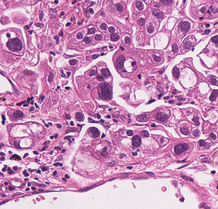
Tumor epithelial tissue: yes
Tumor-associated stroma tissue: yes
Normal tissue: no